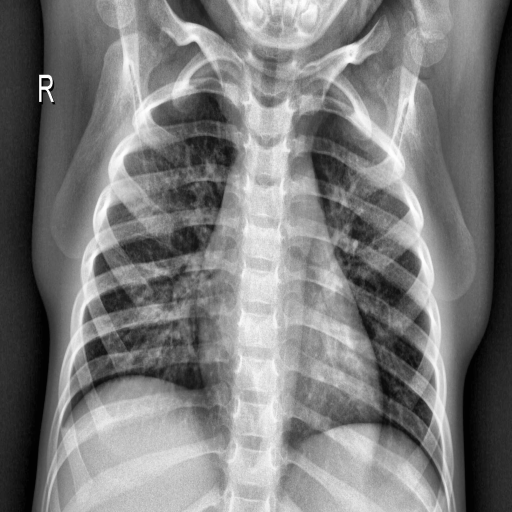
Finding: NORMAL